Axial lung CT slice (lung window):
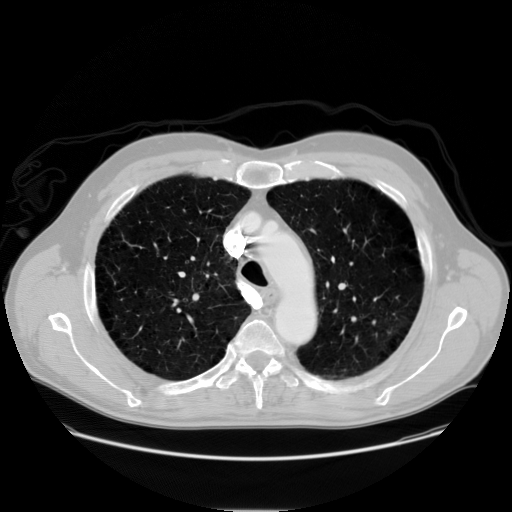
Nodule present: no